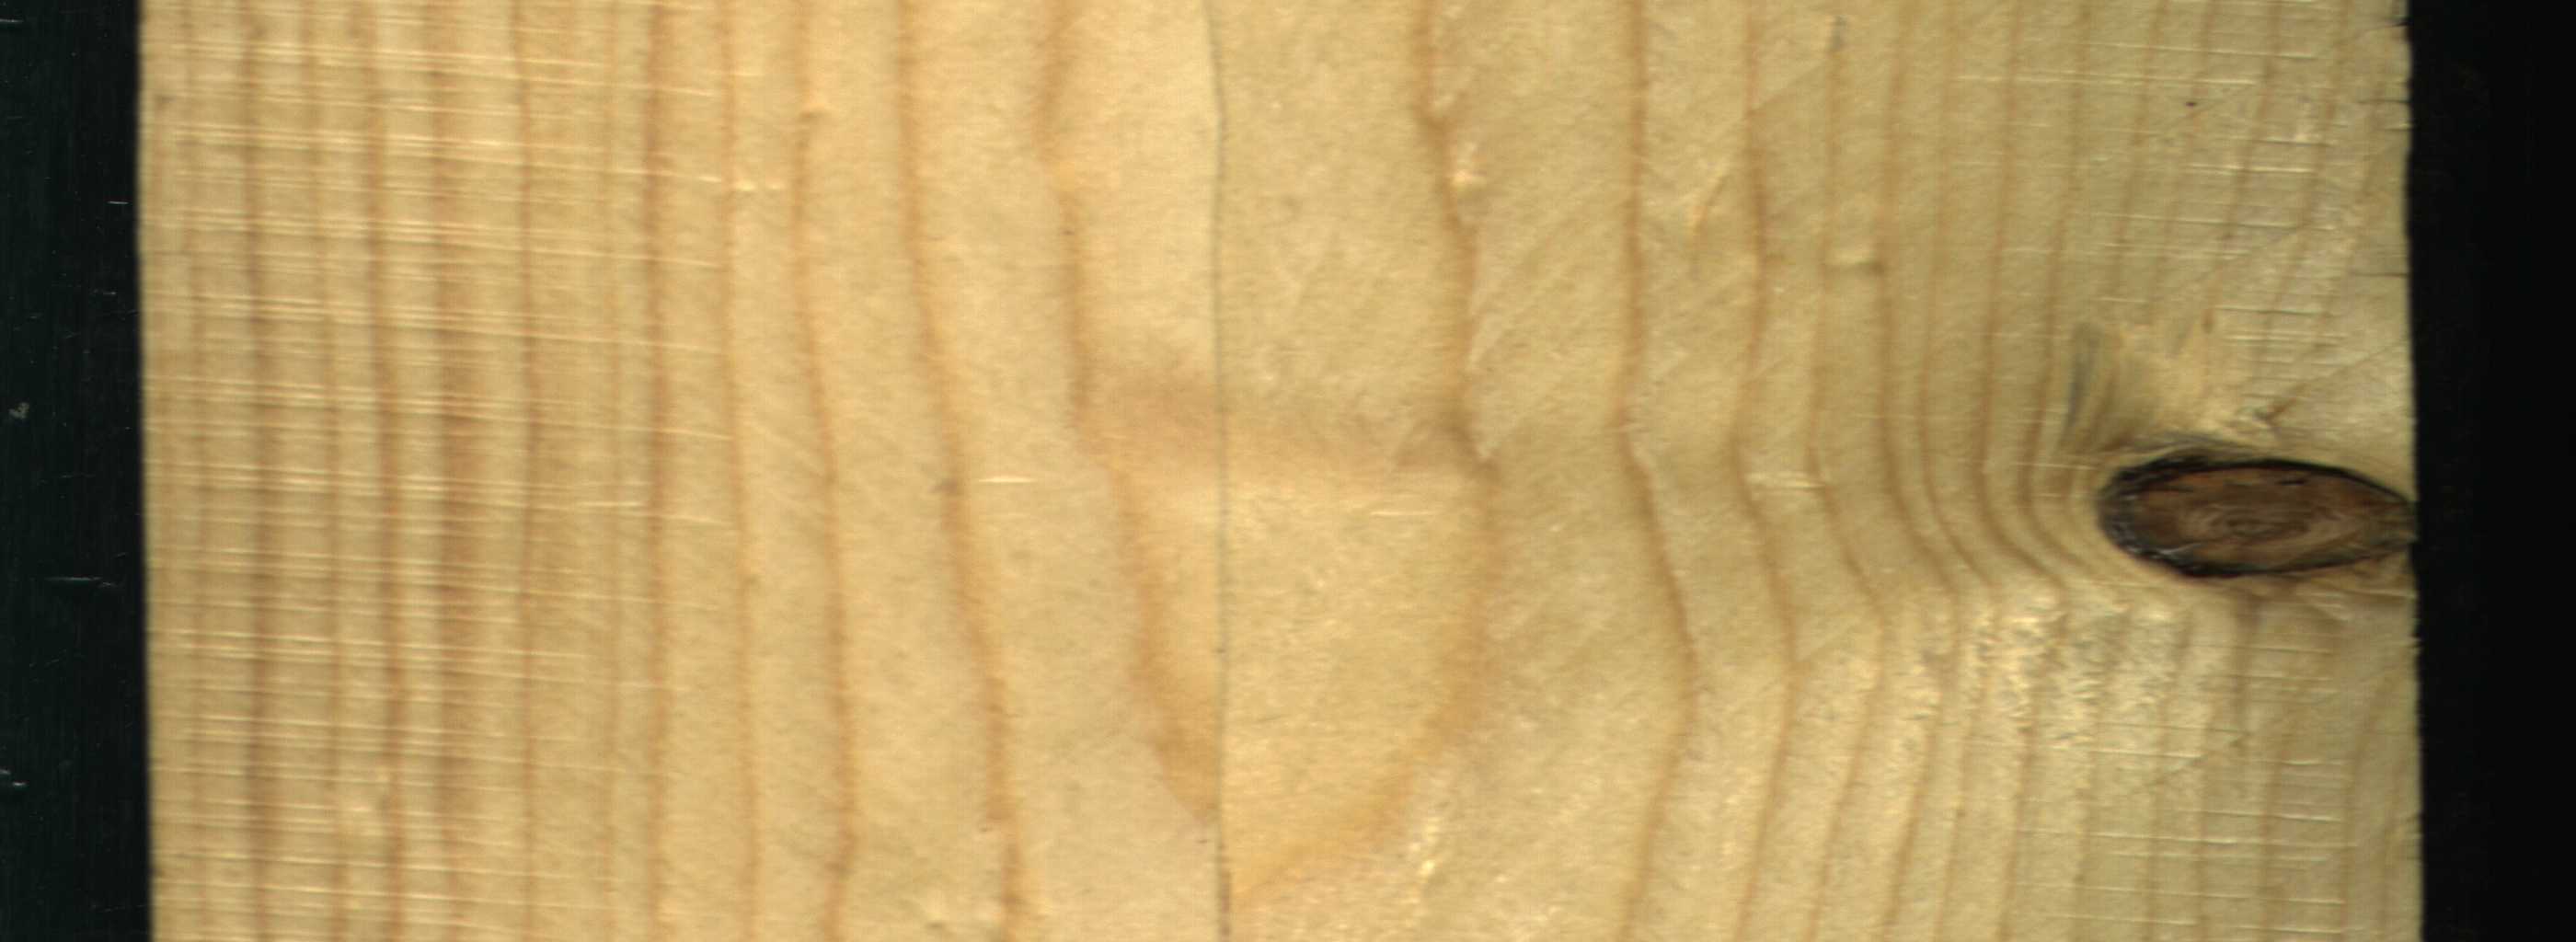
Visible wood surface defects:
Dead_Knot